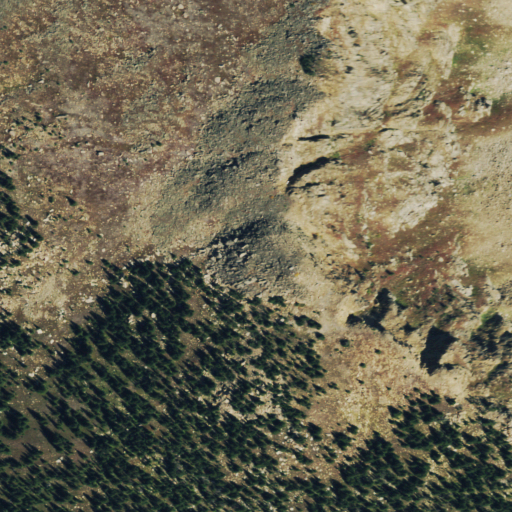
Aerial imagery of mountain in Colorado named Wildcat Mountain containing shrub, grassland, and evergreen forest